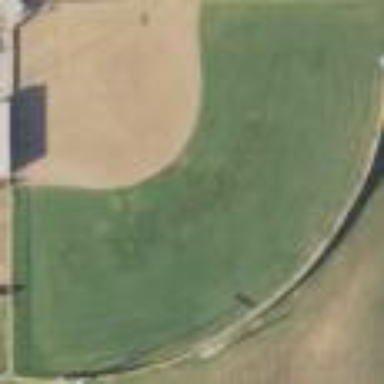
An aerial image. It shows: Baseball pitch for leisure and sports activities.